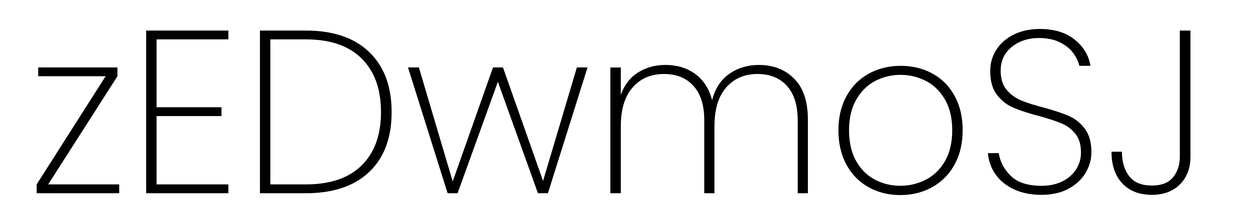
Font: Poppins-ExtraLight